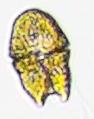
Label: Akashiwo